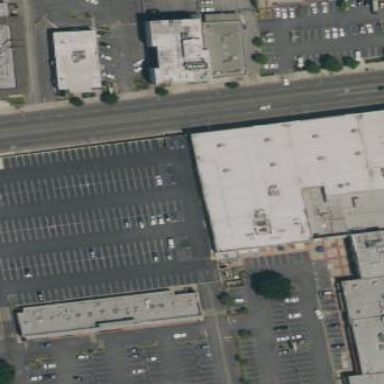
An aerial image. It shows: Retail building.